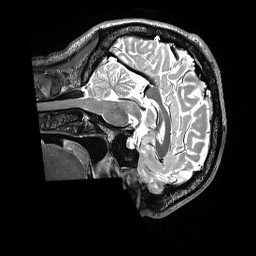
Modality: T2w
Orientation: sagittal
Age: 44
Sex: male
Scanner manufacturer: siemens
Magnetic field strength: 3 T
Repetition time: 3.2 s
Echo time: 0.564 s